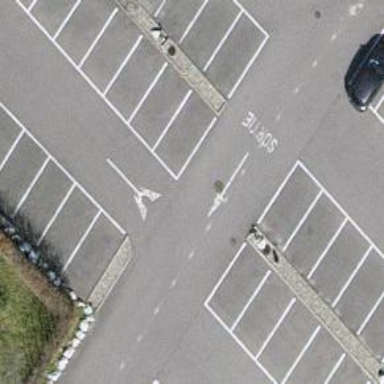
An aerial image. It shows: Parking aisle designated as service road.